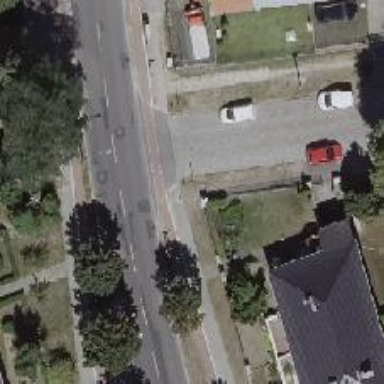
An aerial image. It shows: Residential road with sidewalks on both sides. The sidewalks have ground surface.